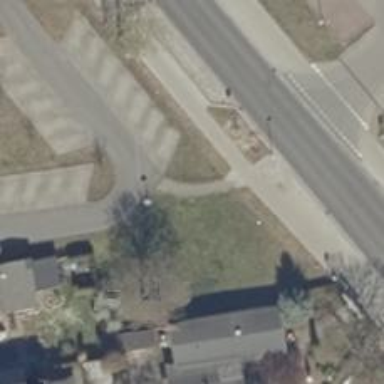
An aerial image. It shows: Footway along the road.